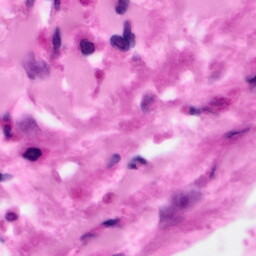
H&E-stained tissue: Pancreatic